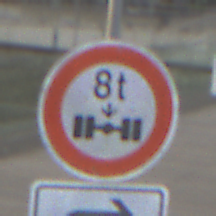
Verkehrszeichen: TatsaechlicheAchslast
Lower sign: RichtungsangabeDurchPfeile5
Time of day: SunriseSunset
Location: Outdoor (Urban)
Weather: PartlyCloudy
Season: NotSpecified
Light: Natural